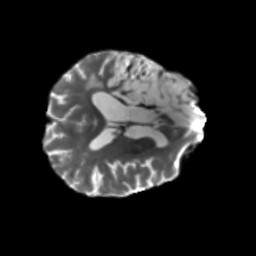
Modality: T2w
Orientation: axial
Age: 64
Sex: male
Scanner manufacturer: siemens
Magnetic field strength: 3 T
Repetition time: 5.25 s
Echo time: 0.08 s